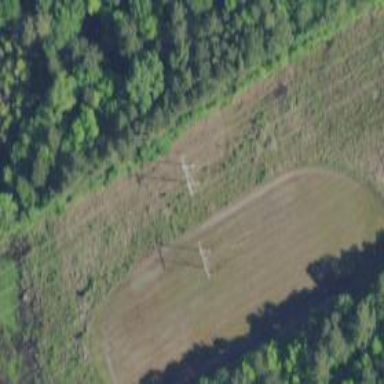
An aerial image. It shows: H-frame designed tower for power lines.